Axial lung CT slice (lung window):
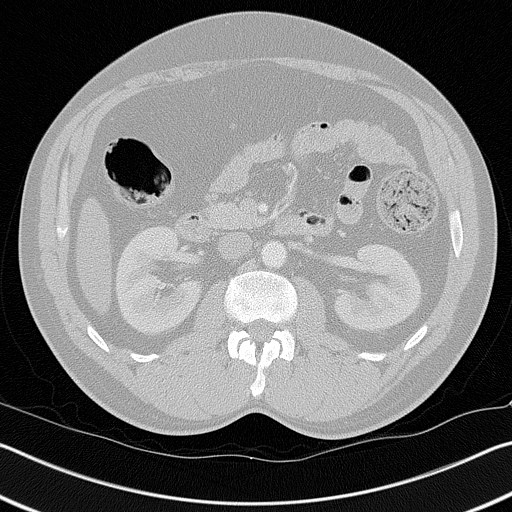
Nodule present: no